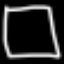
Label: square